Field crop: tomato
Growth stage: 1
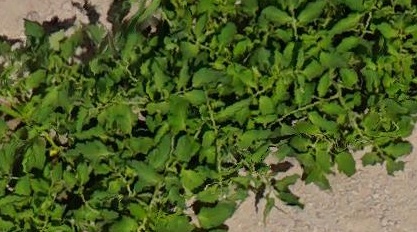
Species: tomato